Question: Apologies for the title but I couldn't think of a better way to word it. I recently stumbled upon Firebase and wanted to have a go making a simple shopping list app so my wife and I could add/remove items to it whether we were at work, home or out and on our phones.
I have created this fiddle to show what I am currently doing: <URL>
I have a container div that wraps everything:
'''
#container {
position: relative;
margin: 0 auto;
width: 400px;
height: 668px;
}
'''
Which is modified as follows for the iPhone:
'''
@media screen and (max-device-width: 480px){
#container {
height: 100%;
width: 100%;
}
}
'''
Along with some code I found online to disable the pinch-zoom to make it behave more like a native app, which is only added if the browser is iPhone:
'''
<meta name="viewport" content="width=device-width, minimum-scale=1.0, maximum-scale=1.0" />
'''
The shopping list items get added to this div:
'''
#shoppingListContents {
min-height: 70%;
max-height: 70%;
padding-top: 10px;
padding-left: 5px;
padding-right: 5px;
}
'''
When trying to use slimScroll as follows (commented out in the fiddle as I couldn't see how to include it):
'''
$("#shoppingListContents").slimScroll({
height: 'auto',
wheelStep: 2
});
'''
to accommodate for the percentage height div, it pushes the form way down below the bottom as showin in the following image:

It worked okay when I used a constant height for the slimScroll but wanted to avoid that for the iPhone.
Ultimately what I would like to achieve is the use of slimScroll on the #shoppingListContents div which will take up about 70% of the container with the form at the bottom taking up 25% or so.
Am open to any and all criticisms/suggestions on anything as every day is a good day to learn to do things better!
NB. Stripped out the Firebase stuff as it's not relevant to the problem.
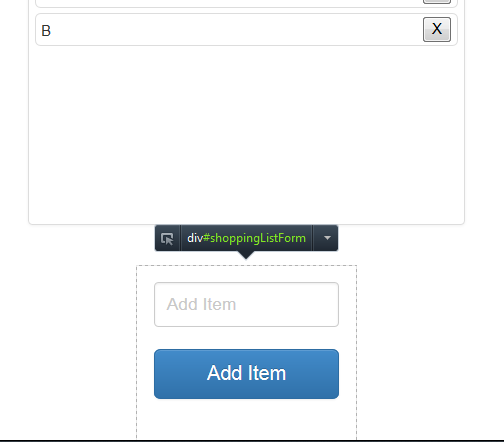
Answer: I'm sure this is probably horrible but I was able to pretty much solve my issue with the following:
'''
if(navigator.platform === "iPhone") {
containerHeight = $(window).height();
formHeight = 0.24*containerHeight;
listHeight = 0.7*containerHeight - 40;
$("#container").css({"height": containerHeight});
$("#shoppingListContents").css({"min-height": listHeight});
$("#shoppingListContents").css({"max-height": listHeight});
$("#shoppingListForm").css({"height": formHeight});
}
'''
70% of the container for the list height was pushing the the form outside it so that's why there is the 40 px offset. By then setting the slimScroll height to listHeight I was able to get slimScroll working on my iPhone but it was really slow and actually took away from the normal browser scroll so I only add it for the desktop version.